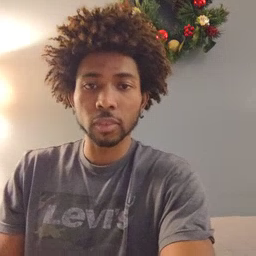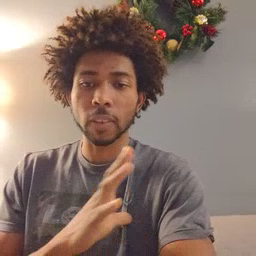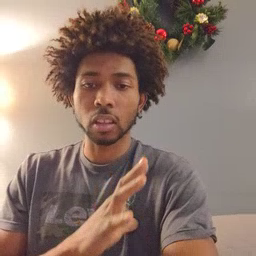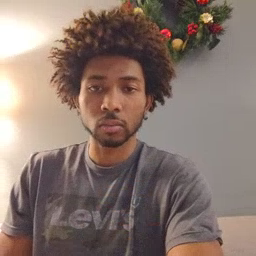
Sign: fine